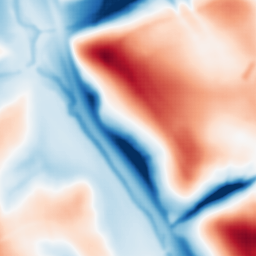
Category: multiscale
Decomposition family: dog_multiscale
Decomposition parameters: sigma_ratio: 2
n_scales: 4
base_sigma: 2
Upsampling method: sinc_hamming
Upsampling parameters: scale: 8
kernel_size: 16
Upsampling scale: 8